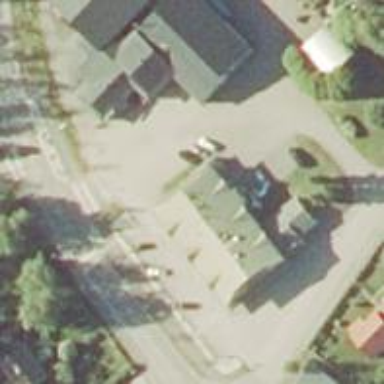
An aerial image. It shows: Post office.